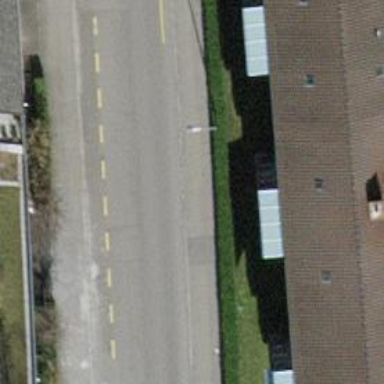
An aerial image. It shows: Sidewalk along the footway.